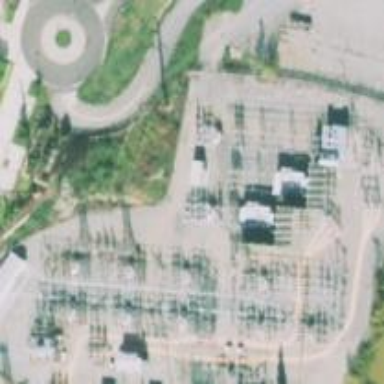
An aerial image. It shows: Switch used for power control.